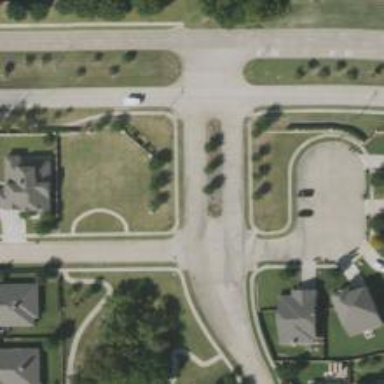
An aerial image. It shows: Residential road.